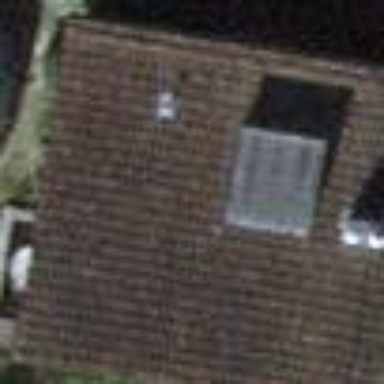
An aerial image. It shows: Semi-detached house.